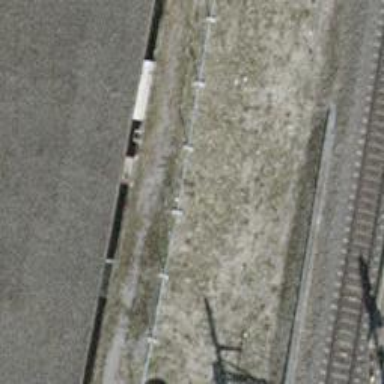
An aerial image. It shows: Abandoned railway siding with one track.